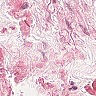
Metastatic tissue present: no